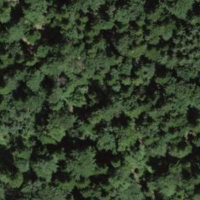
EUNIS habitat code: 44
Species observed at this site:
Mercurialis perennis